Question: I'm aware this is going to be somewhat vague. I'm writing an action adventure style game and I'm having a random (as in seemingly spontaneous) issue where the body I'm using for the character is getting caught on nothing. I'm not actually handling collisions, I'm just using the built in body touches body causes collision feature. The debug renderer indicates that there is a collision when there shouldn't be one and I can't discern why it would happen. What I suppose I need is someone more familiar with LibGDX than I am to surmise why this would happen.
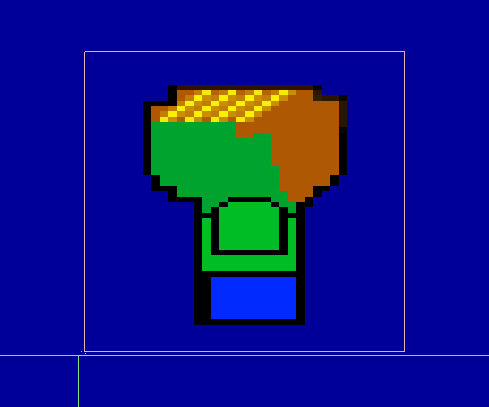
Answer: I guess @CoderMusgrove is right.
If you have a flat floor, created out of many boxes, you might get stuck on the edges of them.
Thats because in the physics simulation, the body will be pushed down by gravity. This results in a collision, which usualy pushes the body back up.
But if you get pushed down in between two boxes, the collision resolver sometimes decides to push you back, as this is the shorter way out of the collision.
You can read more about this <URL>.
Also the solutions are discussed in the link. There are a few different ways:
- Cutting the edges: If you cut the edges of your character, the collision resolver will more likely decide to push your character up. I tryed this solution to, but in my case it slowed down the character a bit. Also when i cut the edges to much, the character started jumping every time he moved onto another box.
- Using edge-shapes: Instead of using boxes, you could just use edges. It seems like you don't get stuck on edges that often, so that might allready solve your issue.
- Use gost vertices: Using Ghost Vertices, you can give the resolver a hint on how to resolve the colission. Those ghost vertices are used for collision response only, so they won't affect the rest of the simmulation.
- Combining boxes: The best solution would be to create one big box out of all adjacent boxes, if possible. This would solve the problem, as there are no more edges where the body could get stuck.